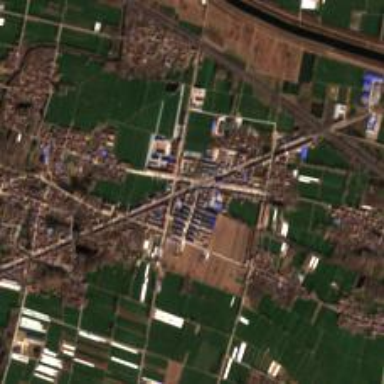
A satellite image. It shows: Township within town.